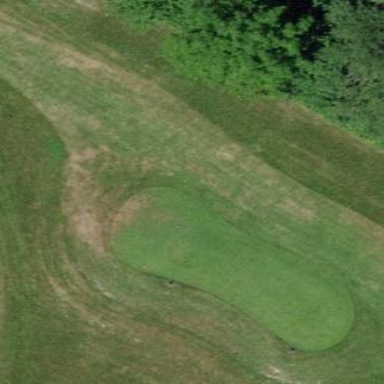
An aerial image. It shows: Golf tee.